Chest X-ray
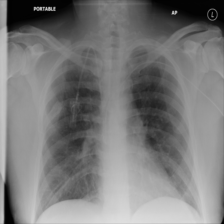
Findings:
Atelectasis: negative
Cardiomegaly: negative
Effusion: negative
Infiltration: negative
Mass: negative
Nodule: negative
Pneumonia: negative
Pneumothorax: negative
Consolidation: negative
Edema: negative
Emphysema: negative
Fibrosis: negative
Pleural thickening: negative
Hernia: negative